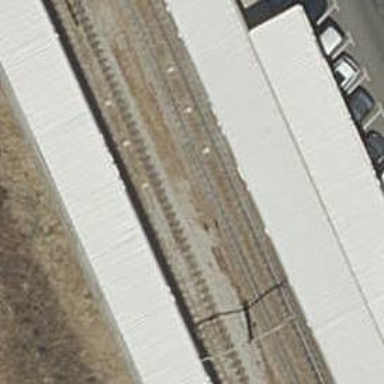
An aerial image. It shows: Stop position for public transport on the railway.